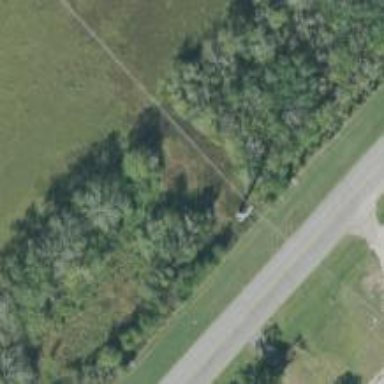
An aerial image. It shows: Power pole.